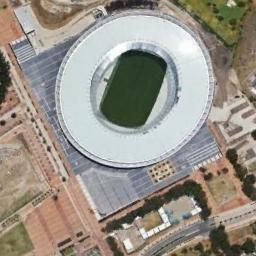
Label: stadium